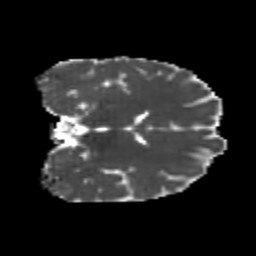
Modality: MD
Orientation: coronal
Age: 24
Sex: male
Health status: healthy
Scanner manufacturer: philips
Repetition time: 7.387 s
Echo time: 0.08599 s